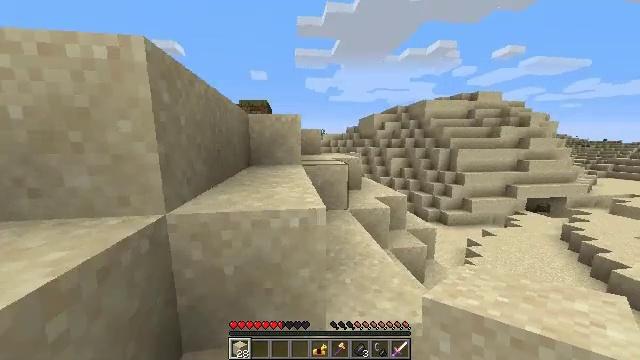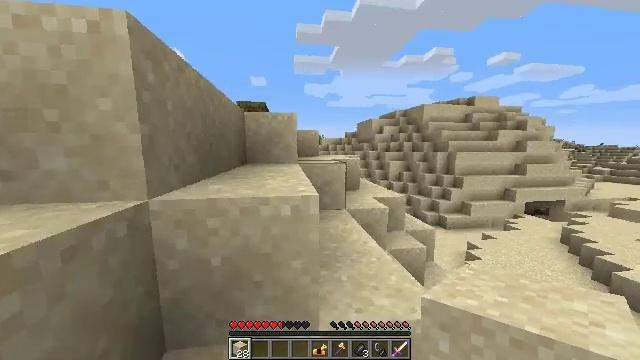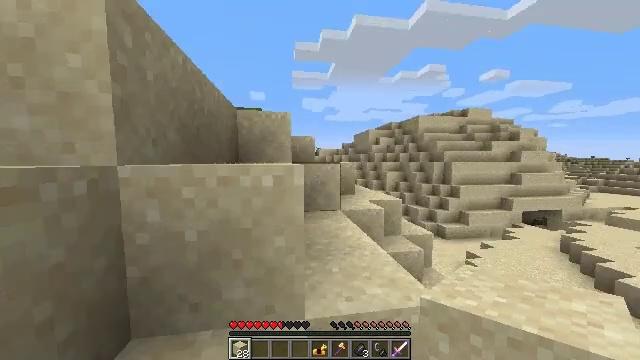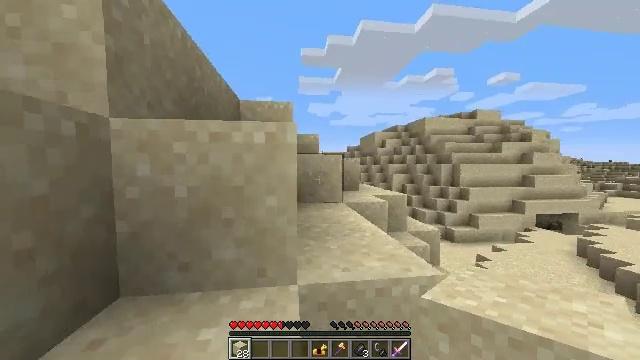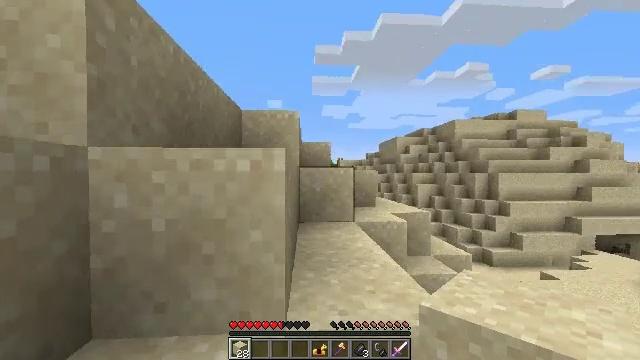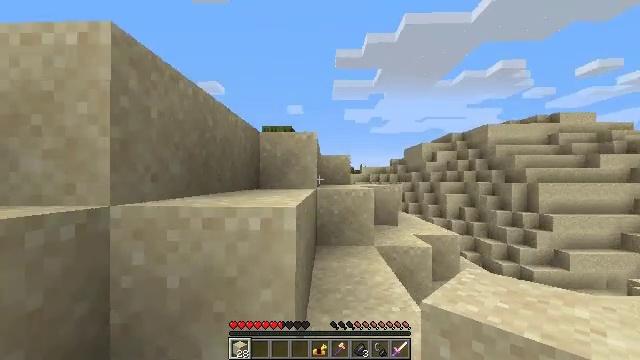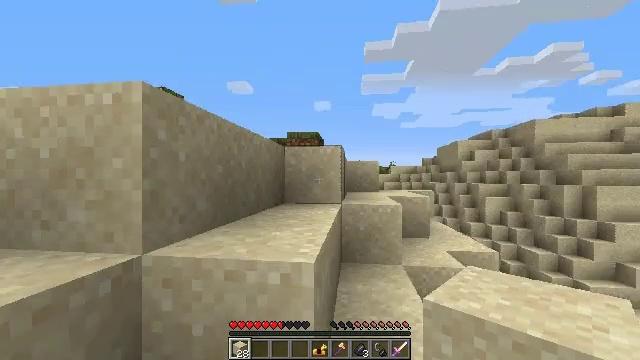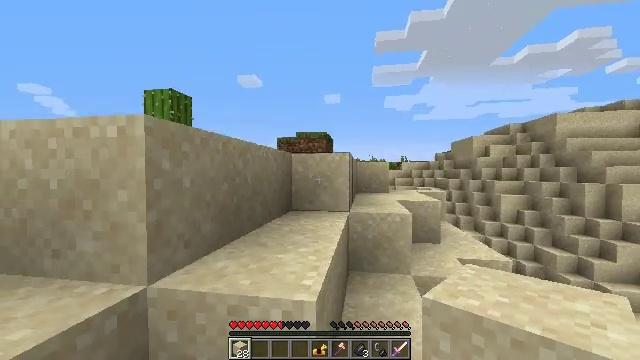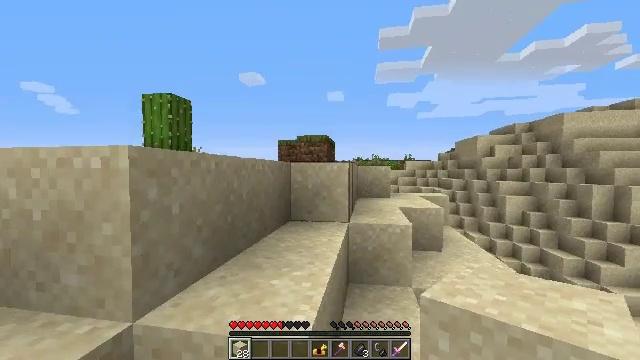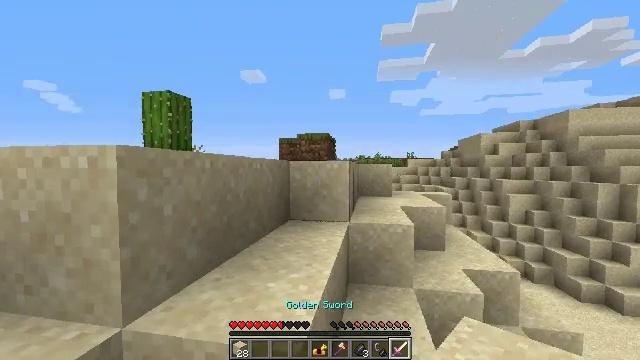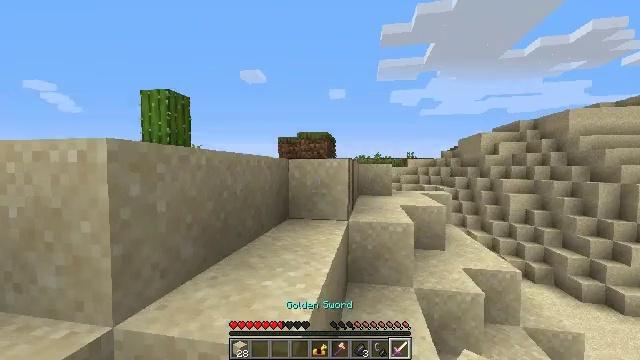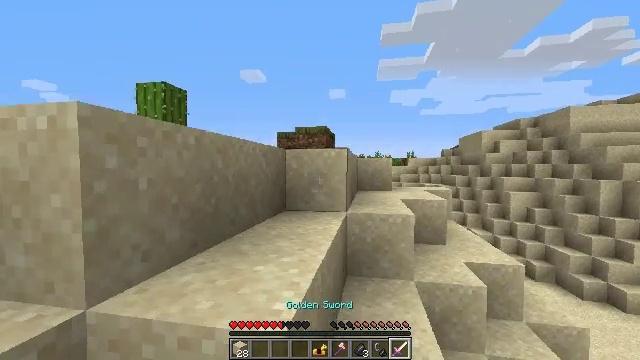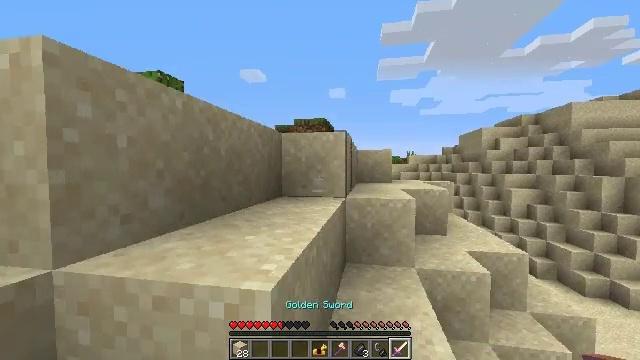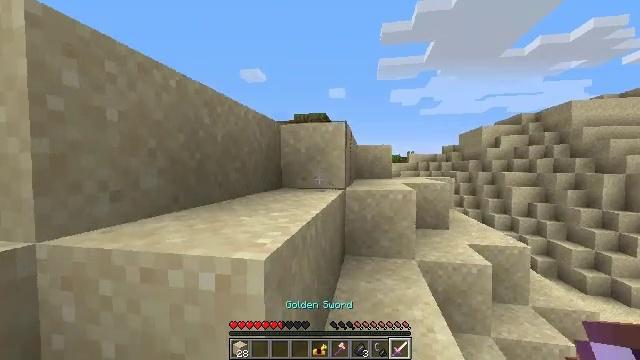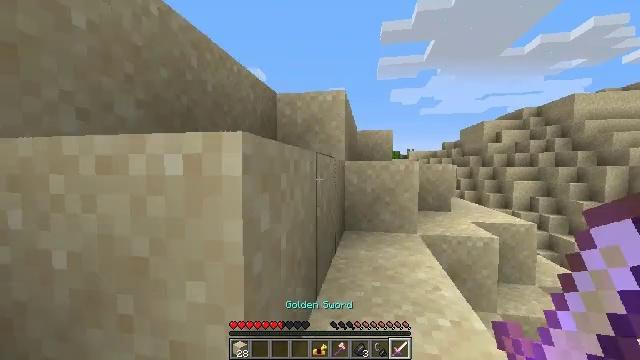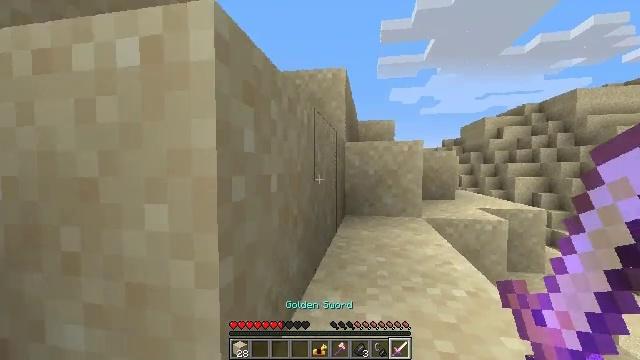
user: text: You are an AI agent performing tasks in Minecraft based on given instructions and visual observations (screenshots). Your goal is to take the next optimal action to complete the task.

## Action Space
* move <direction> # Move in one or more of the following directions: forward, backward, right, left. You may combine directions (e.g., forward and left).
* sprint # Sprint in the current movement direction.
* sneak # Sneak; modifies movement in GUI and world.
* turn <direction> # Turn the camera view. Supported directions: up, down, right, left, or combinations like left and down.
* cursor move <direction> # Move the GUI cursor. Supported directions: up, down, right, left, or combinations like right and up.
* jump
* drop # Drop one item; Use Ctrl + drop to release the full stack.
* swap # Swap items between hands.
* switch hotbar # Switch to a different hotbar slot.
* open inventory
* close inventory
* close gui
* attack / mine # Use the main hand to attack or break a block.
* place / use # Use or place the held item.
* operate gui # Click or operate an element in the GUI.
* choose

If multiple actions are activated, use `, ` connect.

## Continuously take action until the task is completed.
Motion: motion action
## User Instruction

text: Chop down the acacia log.
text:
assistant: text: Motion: move forward, turn up
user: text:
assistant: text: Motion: move forward, turn up
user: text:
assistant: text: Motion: move forward, turn left and up
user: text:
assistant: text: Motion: move forward, turn left and up, jump
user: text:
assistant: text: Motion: move forward, turn left and up, jump
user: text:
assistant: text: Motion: move forward, turn left, jump
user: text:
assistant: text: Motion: move forward, turn left and down, jump
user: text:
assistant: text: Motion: move forward, jump
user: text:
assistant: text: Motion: move forward
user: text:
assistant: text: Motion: move forward
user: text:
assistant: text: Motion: move forward
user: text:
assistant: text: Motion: move forward
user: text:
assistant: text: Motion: move forward
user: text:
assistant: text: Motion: move forward
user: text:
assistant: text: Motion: move forward
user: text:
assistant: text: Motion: move forward
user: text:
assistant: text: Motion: move forward, jump
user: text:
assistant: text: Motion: move forward, jump
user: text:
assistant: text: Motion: move forward, jump
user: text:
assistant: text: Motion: move forward, jump
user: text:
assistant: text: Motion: move forward, jump
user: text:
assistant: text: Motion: move forward
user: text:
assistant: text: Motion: move forward
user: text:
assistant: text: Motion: move forward
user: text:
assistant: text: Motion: move forward and move right
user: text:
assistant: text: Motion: move forward and move right
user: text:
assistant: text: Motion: move forward and move right
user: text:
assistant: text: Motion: move forward
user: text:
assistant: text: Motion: move forward
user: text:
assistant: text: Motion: move forward